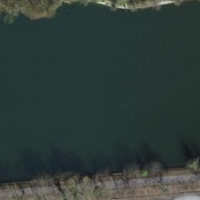
EUNIS habitat code: 15
Species observed at this site:
Prunus padus